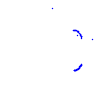
Particle: proton